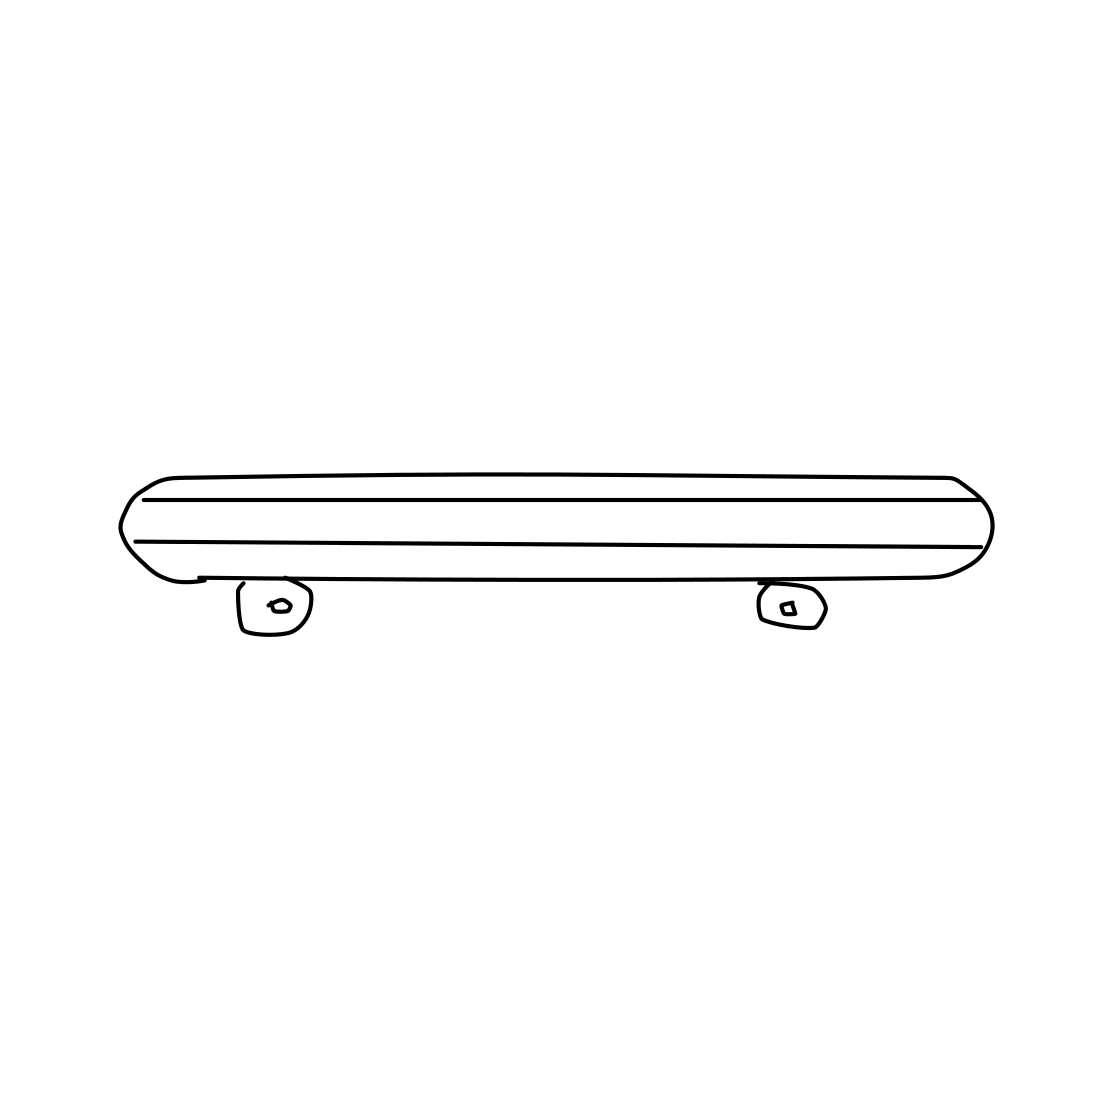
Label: skateboard